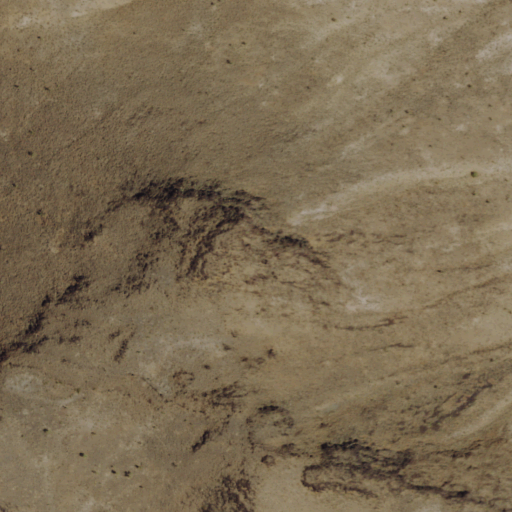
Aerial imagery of ridge(s) in Nevada named Mira Mountain containing only shrub